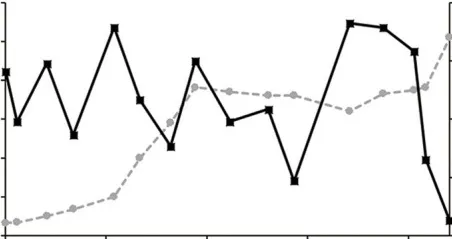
Medical history, log TSH, and LT4 dose per bodyweight of the case patient. The dose of sertraline and ethynyl estradiol were 50 mg per day and 0.03 mg per day, respectively. The beginning dates of each medication were May 2015, September 2015, and September 2016. There was fluctuation of serum TSH level in spite of increasing LT4 dose over bodyweight. LT4, levothyroxine; Bwt, bodyweight.
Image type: pathology (masson_trichrome)